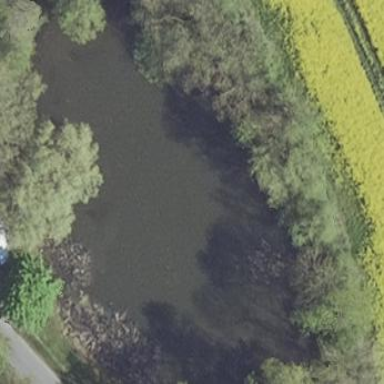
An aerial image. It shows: Peaceful pond surrounded by nature.